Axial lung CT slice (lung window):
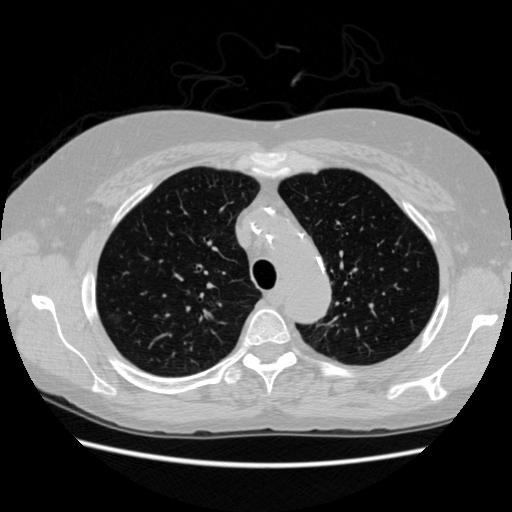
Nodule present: no